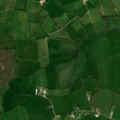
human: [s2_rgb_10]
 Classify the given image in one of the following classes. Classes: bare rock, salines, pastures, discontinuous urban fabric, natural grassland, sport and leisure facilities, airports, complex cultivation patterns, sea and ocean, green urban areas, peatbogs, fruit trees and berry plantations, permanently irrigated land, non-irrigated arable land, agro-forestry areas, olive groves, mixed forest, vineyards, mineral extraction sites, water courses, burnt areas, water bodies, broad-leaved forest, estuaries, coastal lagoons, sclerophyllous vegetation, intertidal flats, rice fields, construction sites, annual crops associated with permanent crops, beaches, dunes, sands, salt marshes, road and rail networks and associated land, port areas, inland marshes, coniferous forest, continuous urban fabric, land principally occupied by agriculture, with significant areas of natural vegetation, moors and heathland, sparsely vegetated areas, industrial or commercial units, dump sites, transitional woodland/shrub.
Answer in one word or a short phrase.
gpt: pastures